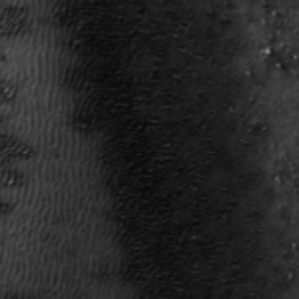
Label: frost